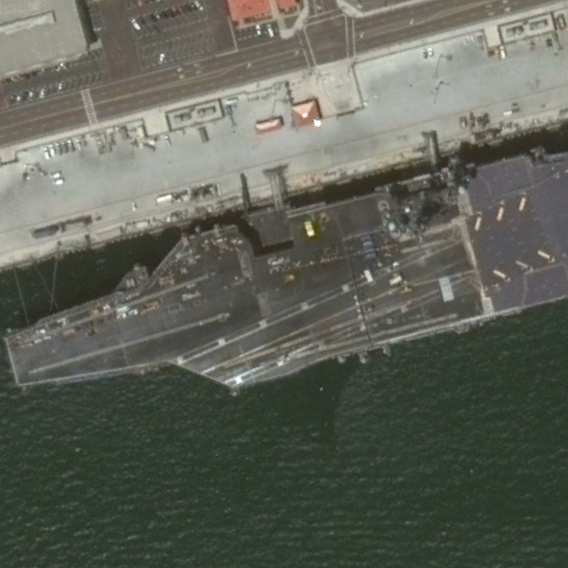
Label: aircraft_carrier